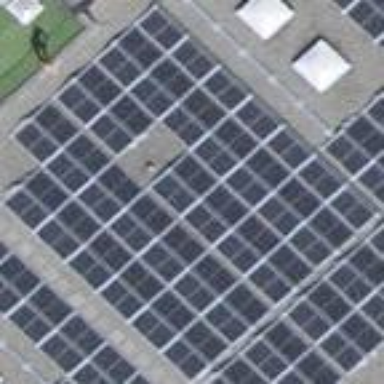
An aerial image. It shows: Solar power generator.